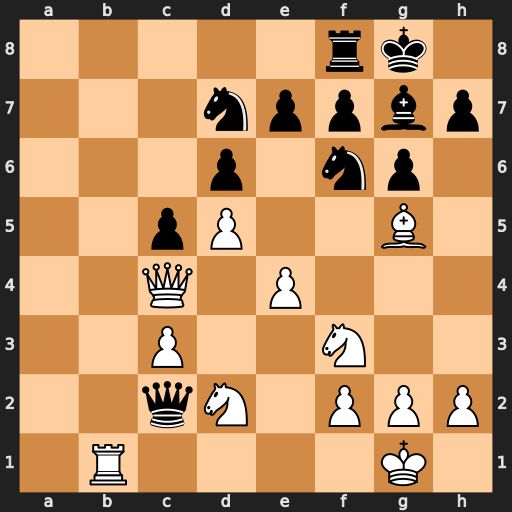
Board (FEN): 5rk1/3nppbp/3p1np1/2pP2B1/2Q1P3/2P2N2/2qN1PPP/1R4K1
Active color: w
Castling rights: -
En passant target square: -
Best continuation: Ne1 Ne5 Nxc2 Nxc4 Nxc4